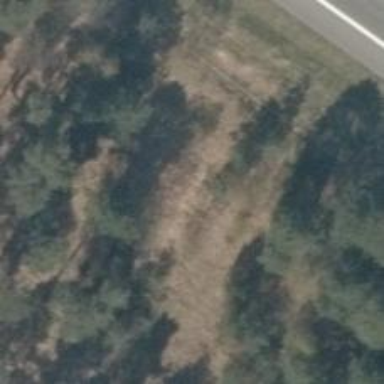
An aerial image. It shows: Wildlife crossing tunnel under ground track.